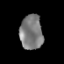
Tissue: prostate
Cell type: T cells
Senescence score: 0.3503
Nuclear area (px): 770
Mean DAPI intensity: 124.519